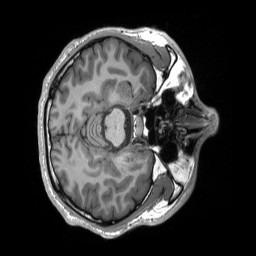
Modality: T1w
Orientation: axial
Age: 27
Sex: male
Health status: healthy
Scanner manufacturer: siemens
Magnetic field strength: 3 T
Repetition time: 2.3 s
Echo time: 0.00232 s